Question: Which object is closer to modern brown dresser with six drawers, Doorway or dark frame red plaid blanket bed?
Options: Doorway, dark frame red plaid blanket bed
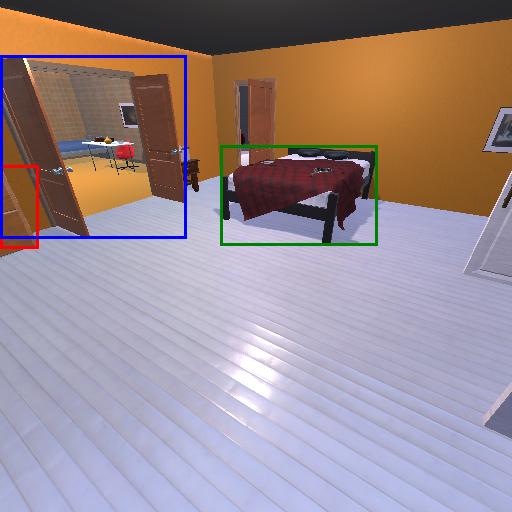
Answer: Doorway